Question: I have a main plist file, which includes a collection views data source. The file has a Root array element with dictionaries for each category layed out in the following format:

The example shows one 'category'. These are loaded into an array for a 'UICollectionView' and a property for access
'''
self.mainDataSource = [[NSArray alloc] initWithContentsOfFile:plistPath];
'''
When I setup the cells I create a Dictionary instance for the 'indexPath.row' and access the relevant objects. All this works fine.
What I am trying to do now is add a search bar. I have that all setup but I would like to filter the categories based on the word entered compared to the 'sub' array of search terms each category could have.
I have the following method which runs when they search, but I cannot figure out the best way to search the 'sub' array of the category Dictionaries.
'''
- (void)filterContentForSearchText:(NSString*)searchText scope:(NSString*)scope{
NSPredicate *resultPredicate = [NSPredicate predicateWithFormat:@"self contains[c] %@", searchText];
self.dataSourceForSearchResult = [self.mainDataSource filteredArrayUsingPredicate:resultPredicate];
}
'''
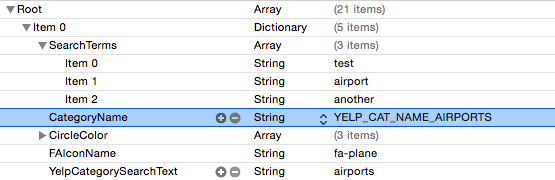
Answer: '''
NSPredicate *resultPredicate = [NSPredicate predicateWithFormat:@"(ANY SearchTerms LIKE[cd] %@ OR ANY SearchTerms CONTAINS[cd] %@)", searchText, searchText];
self.dataSourceForSearchResult = [self.mainDataSource filteredArrayUsingPredicate:resultPredicate];
'''
The trick was to include 'ANY' specifically for the LIKE to work. Then the name of the relevant sub array as key.